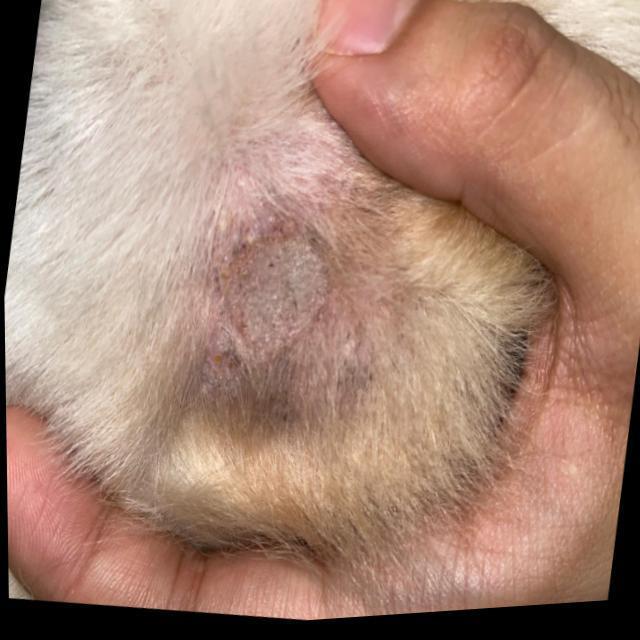
Canine ringworm (Dermatophytosis) — fungal infection caused by Microsporum or Trichophyton. Presents with circular alopecia, scaling, crusting, and broken hairs.